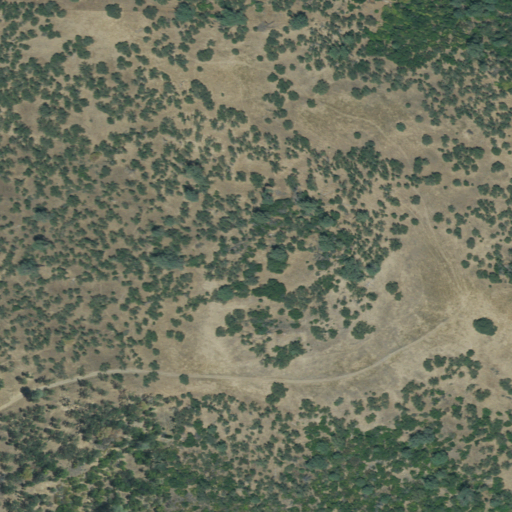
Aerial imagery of mountain in California named Hammils Mountain containing shrub, deciduous forest, mixed forest, grassland, and evergreen forest